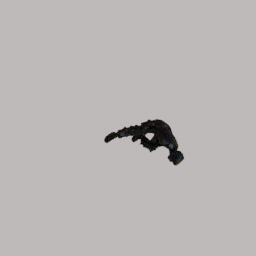
Label: people